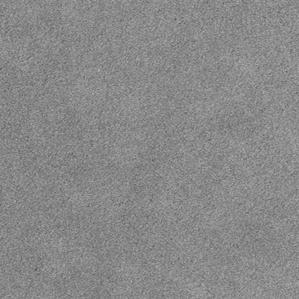
Label: frost